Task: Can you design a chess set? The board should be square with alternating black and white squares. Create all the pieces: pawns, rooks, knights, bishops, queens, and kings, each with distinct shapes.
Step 2667:
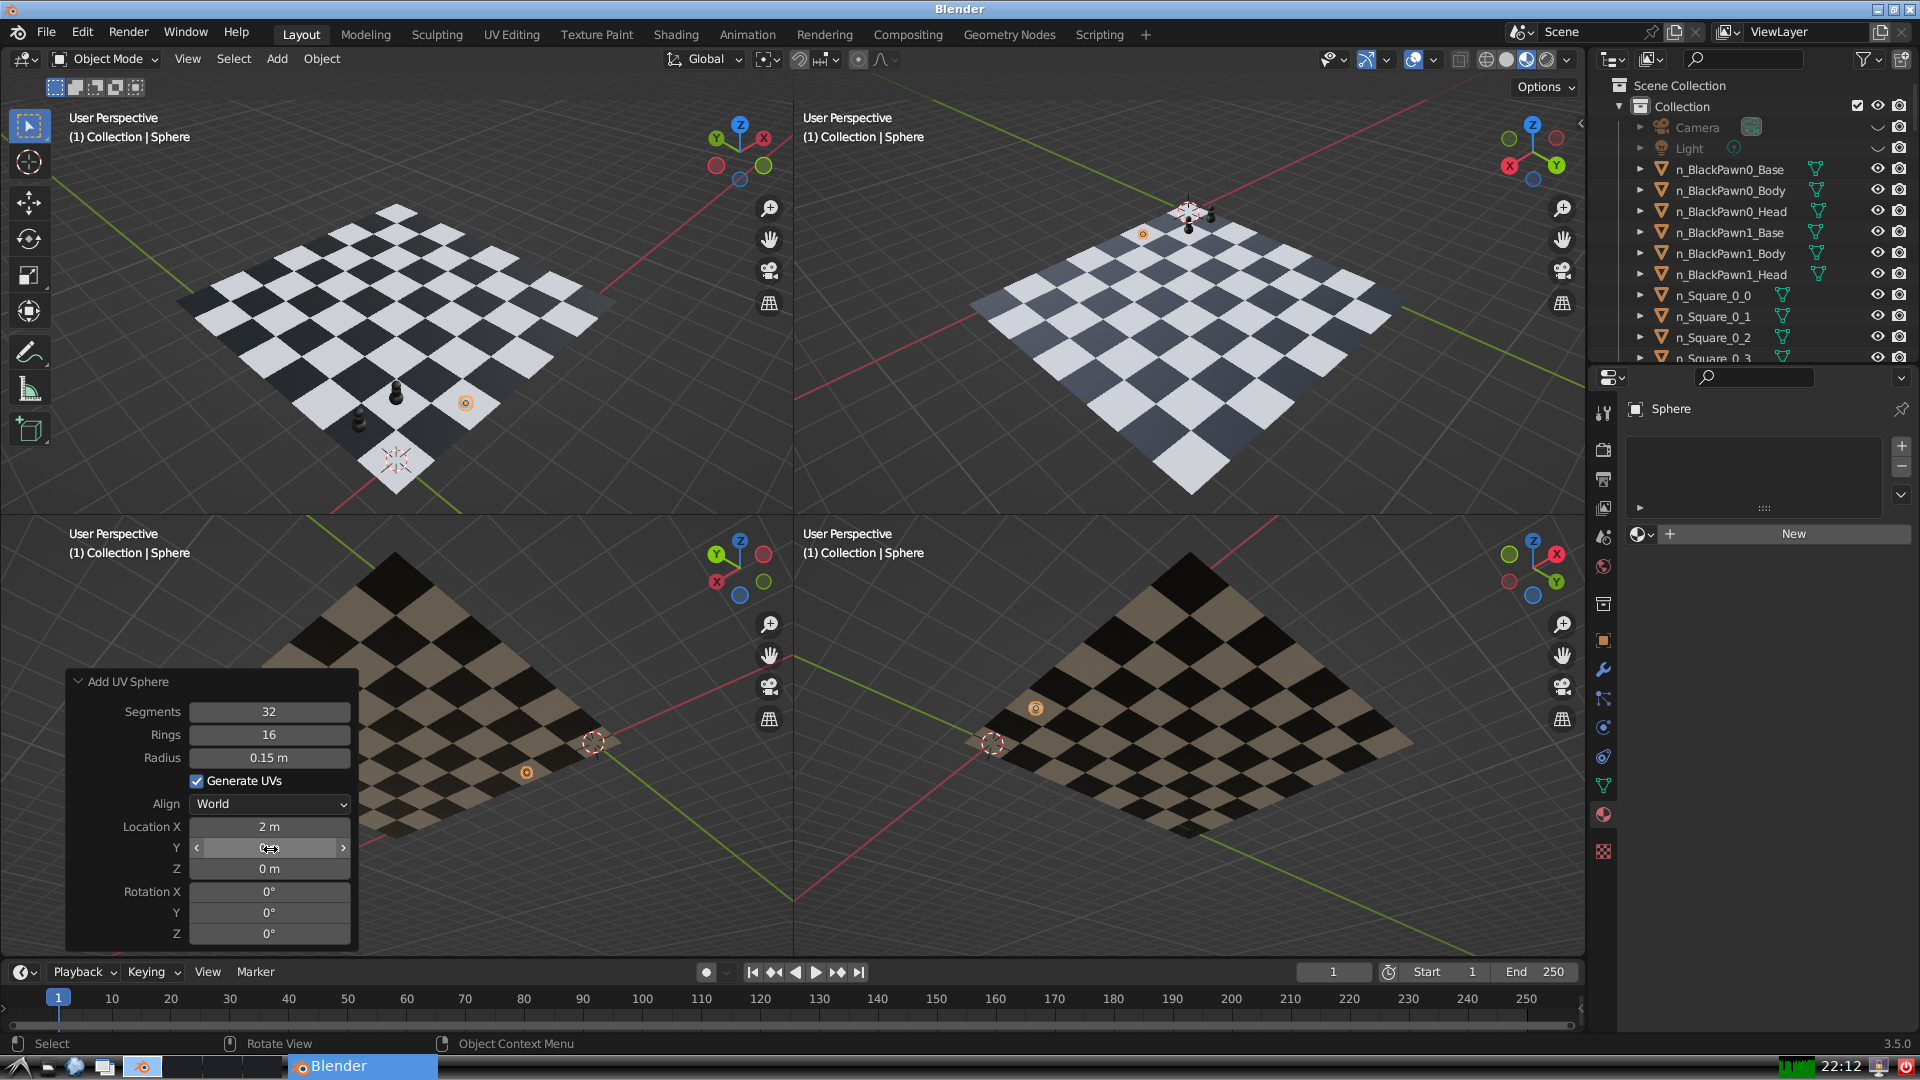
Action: click: no